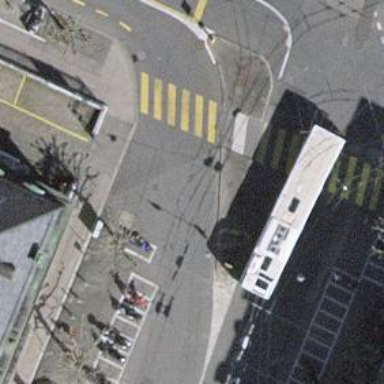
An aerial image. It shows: Bicycle parking area with stands.